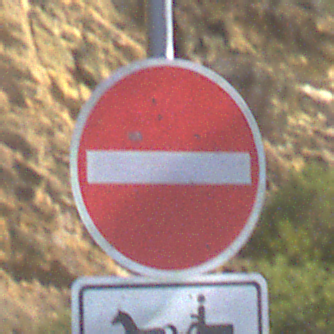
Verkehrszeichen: VerbotDerEinfahrt
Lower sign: MehrspurigeFahrzeugeFrei9
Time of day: MorningAfternoon
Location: Outdoor (RoadRail)
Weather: PartlyCloudy
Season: NotSpecified
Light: Natural